The image shows the envelope spectrum of a rolling-element bearing's vibration signal, with the characteristic fault frequencies (BPFO outer race, BPFI inner race, BSF ball, FTF cage) marked as reference lines. Determine the bearing's health state. Answer with exactly one of: normal, inner_race, outer_race, ball.
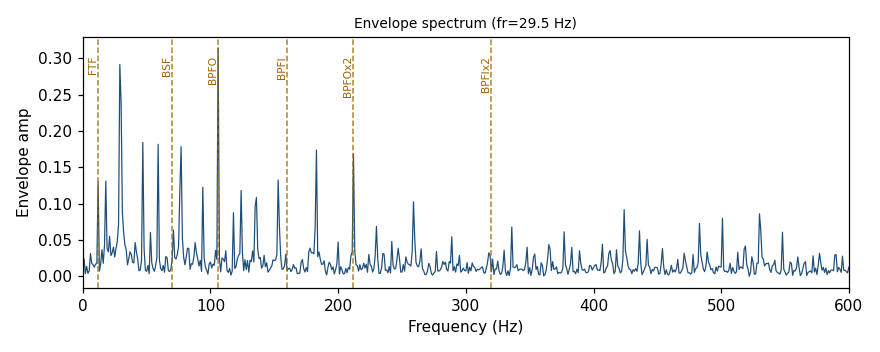
Answer: outer_race